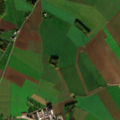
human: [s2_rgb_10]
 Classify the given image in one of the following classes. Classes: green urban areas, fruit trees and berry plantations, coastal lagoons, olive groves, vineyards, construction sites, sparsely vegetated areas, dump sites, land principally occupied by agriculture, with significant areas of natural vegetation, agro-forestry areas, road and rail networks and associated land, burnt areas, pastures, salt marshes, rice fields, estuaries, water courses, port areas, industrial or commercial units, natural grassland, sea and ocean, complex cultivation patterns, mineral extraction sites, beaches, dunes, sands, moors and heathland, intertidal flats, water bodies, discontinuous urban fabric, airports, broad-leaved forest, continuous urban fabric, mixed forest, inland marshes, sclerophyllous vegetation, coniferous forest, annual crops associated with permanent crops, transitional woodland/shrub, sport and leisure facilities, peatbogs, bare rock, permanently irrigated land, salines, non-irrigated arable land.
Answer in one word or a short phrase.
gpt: discontinuous urban fabric, non-irrigated arable land, complex cultivation patterns, broad-leaved forest